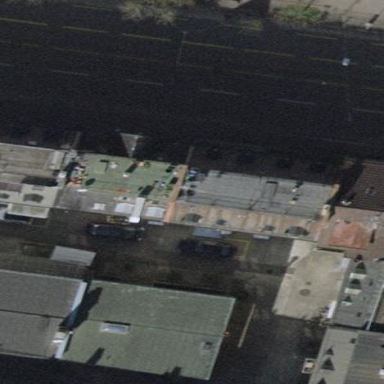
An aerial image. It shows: Apartment building with double saltbox roof shape.